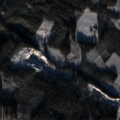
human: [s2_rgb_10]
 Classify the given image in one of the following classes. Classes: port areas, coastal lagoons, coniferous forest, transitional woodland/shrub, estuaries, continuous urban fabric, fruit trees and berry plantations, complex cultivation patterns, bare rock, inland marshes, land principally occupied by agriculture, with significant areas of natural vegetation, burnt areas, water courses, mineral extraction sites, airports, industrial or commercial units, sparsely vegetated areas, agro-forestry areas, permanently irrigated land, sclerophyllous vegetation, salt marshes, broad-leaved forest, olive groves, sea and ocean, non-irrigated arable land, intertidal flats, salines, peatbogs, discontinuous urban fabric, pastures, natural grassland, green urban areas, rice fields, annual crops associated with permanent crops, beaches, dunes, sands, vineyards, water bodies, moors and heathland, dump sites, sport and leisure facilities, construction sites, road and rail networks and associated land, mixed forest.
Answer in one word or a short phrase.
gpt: coniferous forest, mixed forest